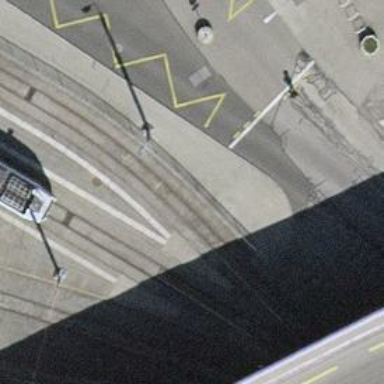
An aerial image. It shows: Light rail siding with electrified contact line. The siding has one track.